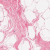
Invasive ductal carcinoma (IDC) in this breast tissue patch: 0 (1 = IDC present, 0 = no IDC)